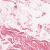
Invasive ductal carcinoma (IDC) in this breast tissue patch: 0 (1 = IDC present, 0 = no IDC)